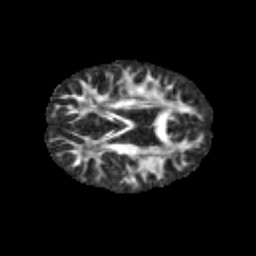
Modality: FA
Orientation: axial
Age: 9
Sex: male
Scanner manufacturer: siemens
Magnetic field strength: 3 T
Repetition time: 3.8 s
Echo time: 0.07 s